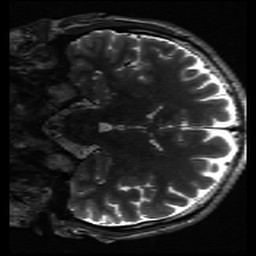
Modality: inplaneT2
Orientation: coronal